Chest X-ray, PA view. Patient: 57 years old, sex M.
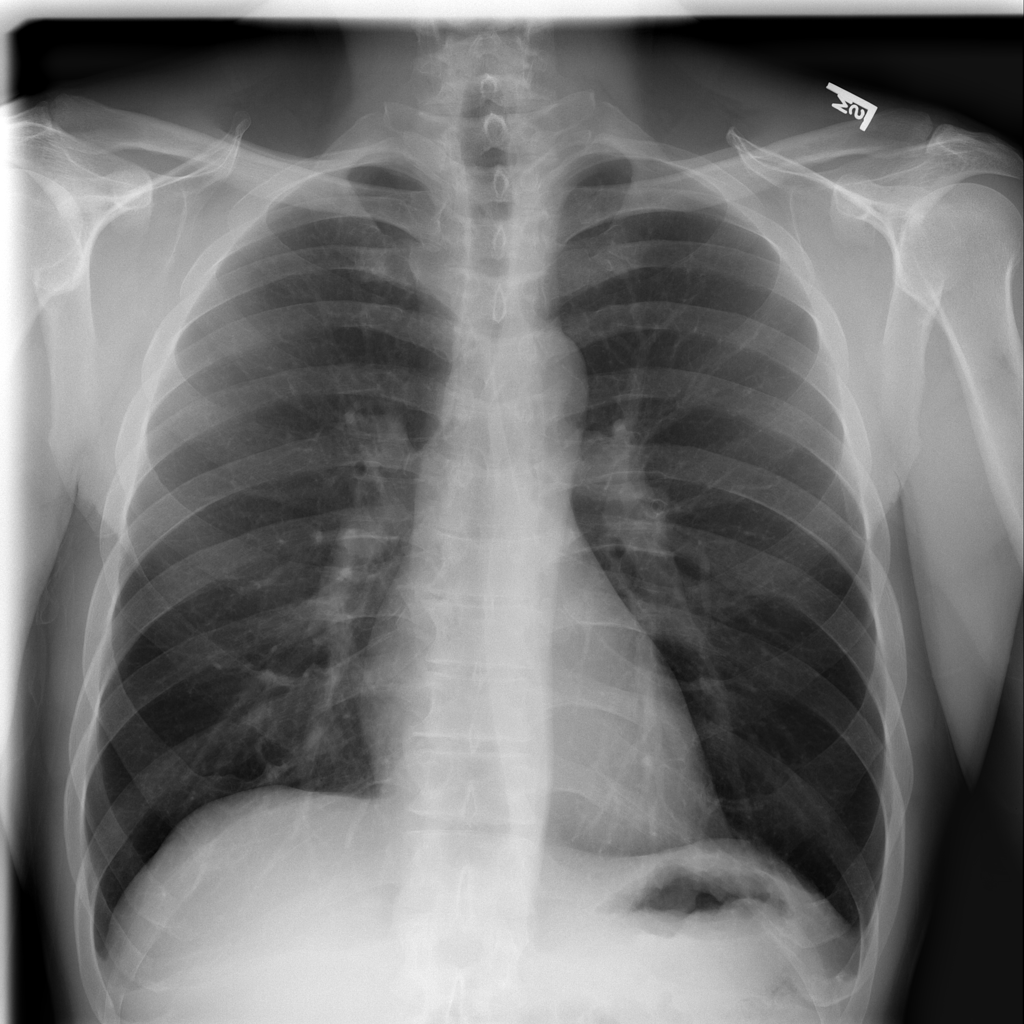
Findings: No Finding